Field crop: tomato
Growth stage: 2
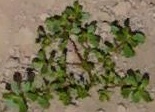
Species: portulaca